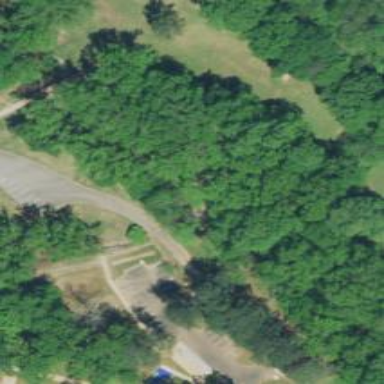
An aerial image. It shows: Disc golf basket.